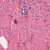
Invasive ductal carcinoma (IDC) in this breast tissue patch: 0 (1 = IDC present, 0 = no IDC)